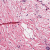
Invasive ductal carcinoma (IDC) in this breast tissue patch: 0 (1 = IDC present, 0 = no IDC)